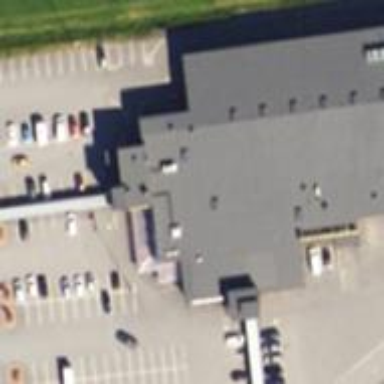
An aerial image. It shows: Retail building.